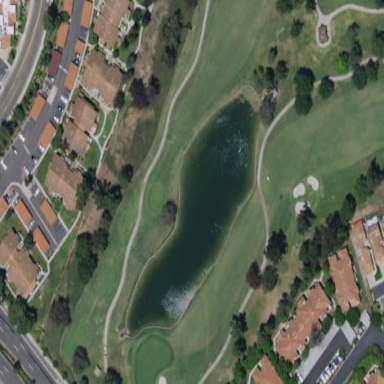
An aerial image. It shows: Water hazard on golf course. The hazard is natural water feature.